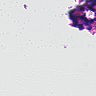
Metastatic tissue present: no